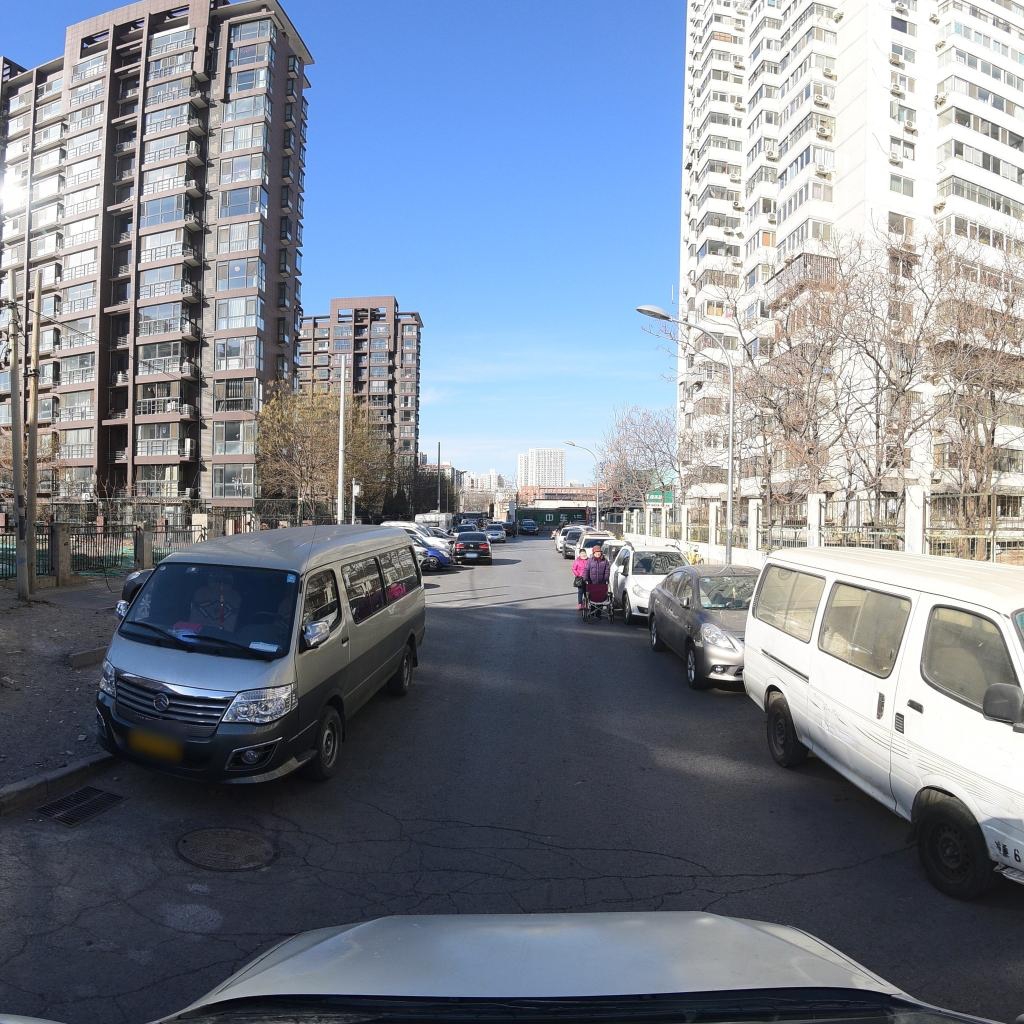
Region: Fengtai
Road damage annotations: alligator crack, manhole cover